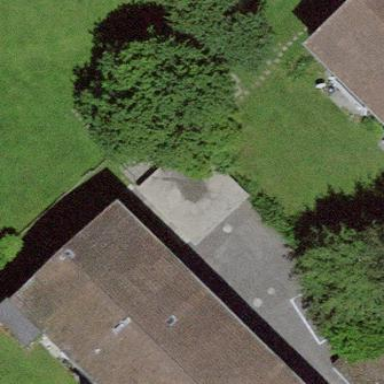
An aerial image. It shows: Garage.